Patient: sex M, age 37
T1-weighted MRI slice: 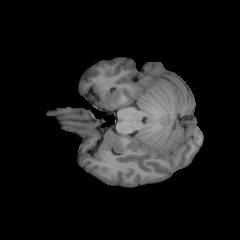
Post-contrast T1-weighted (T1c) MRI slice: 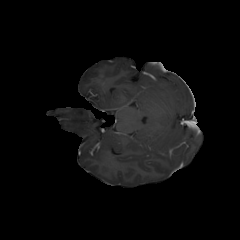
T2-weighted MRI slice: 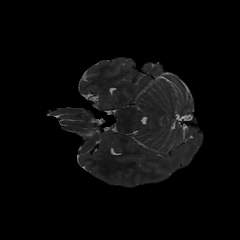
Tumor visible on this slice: no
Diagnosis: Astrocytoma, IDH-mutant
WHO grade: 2